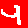
Digit: 4